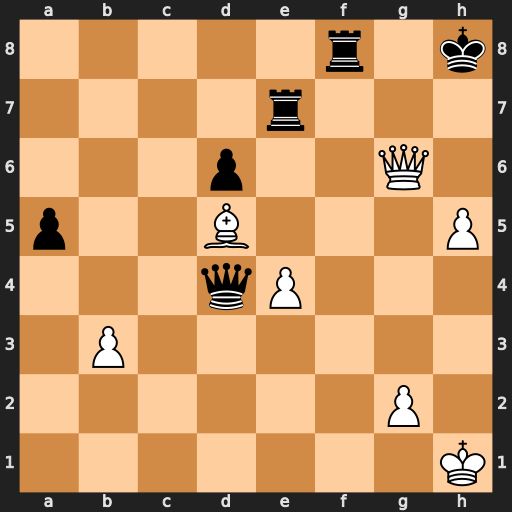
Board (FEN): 5r1k/4r3/3p2Q1/p2B3P/3qP3/1P6/6P1/7K
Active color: w
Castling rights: -
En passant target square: -
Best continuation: Qh6+ Rh7 Qxf8#